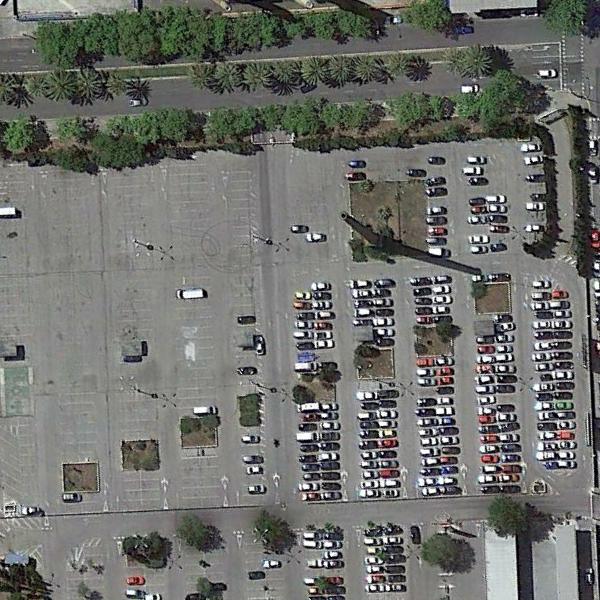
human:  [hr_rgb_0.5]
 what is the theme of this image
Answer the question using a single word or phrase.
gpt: parking lot